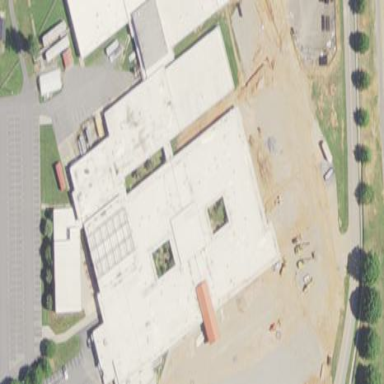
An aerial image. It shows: School building.